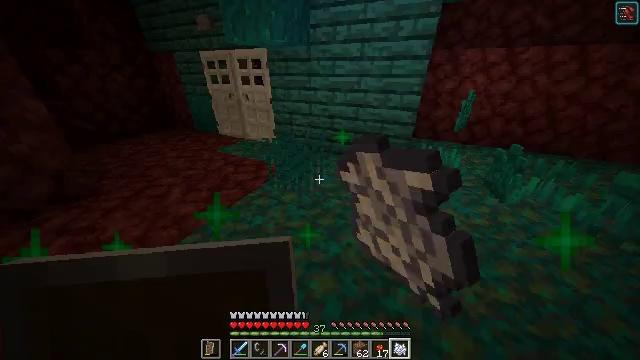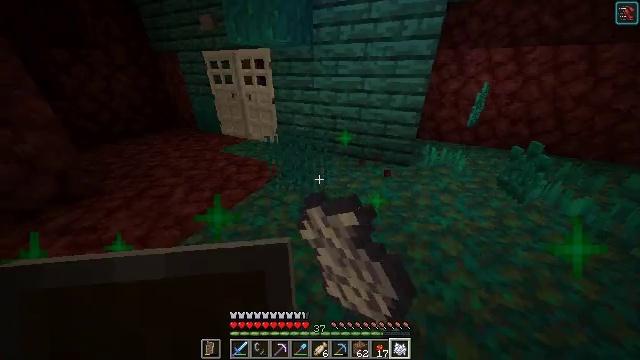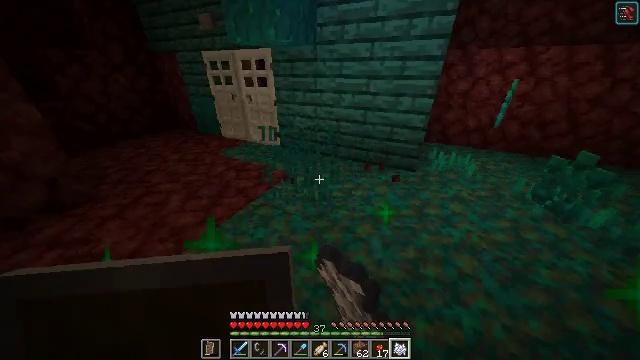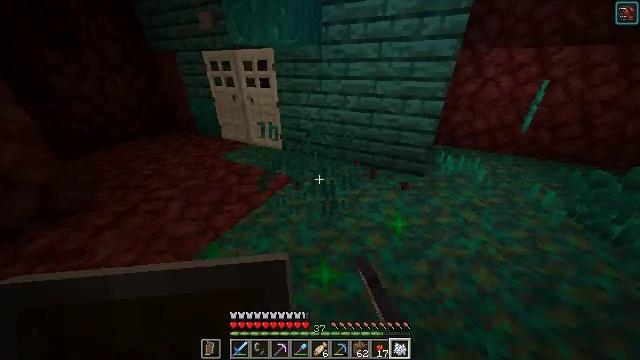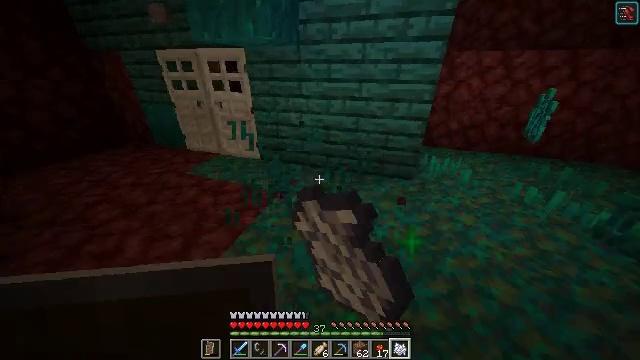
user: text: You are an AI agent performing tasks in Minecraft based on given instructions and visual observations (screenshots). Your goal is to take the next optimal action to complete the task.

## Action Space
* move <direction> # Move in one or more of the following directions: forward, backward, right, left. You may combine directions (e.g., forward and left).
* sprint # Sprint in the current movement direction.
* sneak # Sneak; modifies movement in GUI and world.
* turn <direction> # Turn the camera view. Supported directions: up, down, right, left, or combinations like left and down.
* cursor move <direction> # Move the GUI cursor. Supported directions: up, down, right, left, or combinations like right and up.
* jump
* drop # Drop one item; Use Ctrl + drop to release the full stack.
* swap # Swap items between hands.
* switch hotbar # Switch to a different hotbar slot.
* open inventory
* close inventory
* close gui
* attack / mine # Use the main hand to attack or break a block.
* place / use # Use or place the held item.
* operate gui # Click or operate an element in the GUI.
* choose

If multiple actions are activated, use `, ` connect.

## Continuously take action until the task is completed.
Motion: motion action
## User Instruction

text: Break the warped roots with your hand.
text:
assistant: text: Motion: move forward, attack / mine
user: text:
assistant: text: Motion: move forward and move left, attack / mine
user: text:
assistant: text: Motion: move forward and move left, attack / mine
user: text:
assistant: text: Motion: move forward and move left, turn right, attack / mine
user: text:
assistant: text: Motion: attack / mine